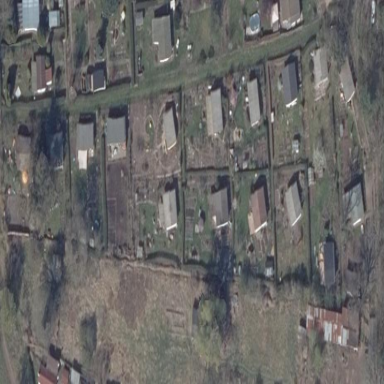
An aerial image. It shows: Area designated for allotments.